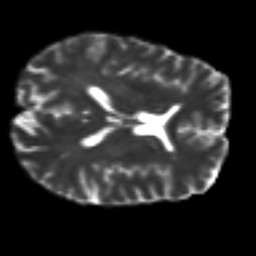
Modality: T2w
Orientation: axial
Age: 41
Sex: male
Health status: ill
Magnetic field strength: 3 T
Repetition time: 8.4 s
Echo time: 0.0926 s